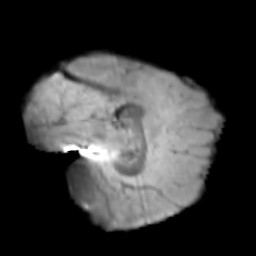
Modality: T2w
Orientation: sagittal
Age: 12
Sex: female
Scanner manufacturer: siemens
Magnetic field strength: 3 T
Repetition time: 3.8 s
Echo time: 0.07 s